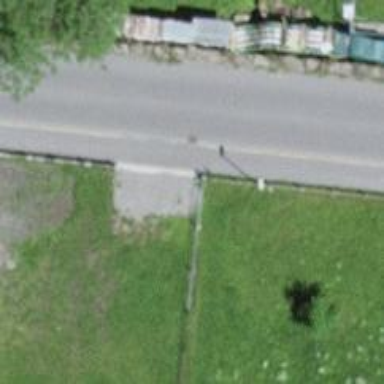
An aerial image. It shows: Fence is in the image.